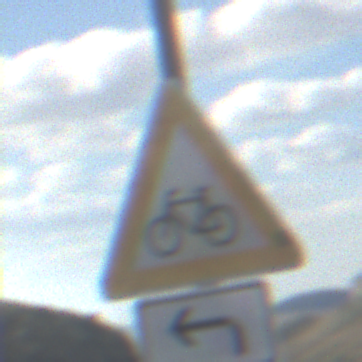
Verkehrszeichen: RadverkehrRechts
Zusatzzeichen unten: RichtungsangabeDurchPfeile2
Umgebung: Outdoor, Nature
Tageszeit: Midday
Wetter: PartlyCloudy
Licht: Natural
Jahreszeit: NotSpecified
Kontrast: LowContrast